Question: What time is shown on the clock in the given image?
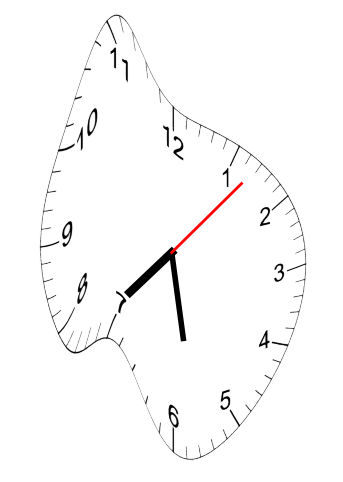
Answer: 07:28:07